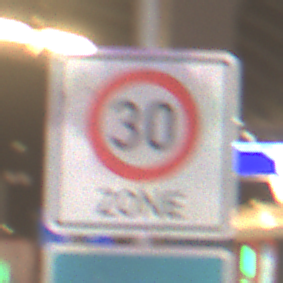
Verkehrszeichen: BeginnZone30
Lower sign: Sackgasse
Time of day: NotSpecified
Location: Indoor (Urban)
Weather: NotSpecified
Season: NotSpecified
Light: Artificial